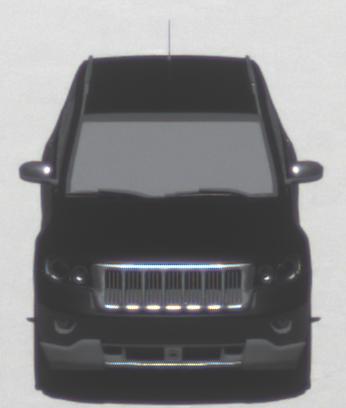
Make: Jeep
Model: Grand Cherokee
Detailed model: WK2
Model produced from: 2010
Model produced until: 2021
Doors: 5
Color: black
Road condition: dry road
Daytime: midday
Contrast: high contrast